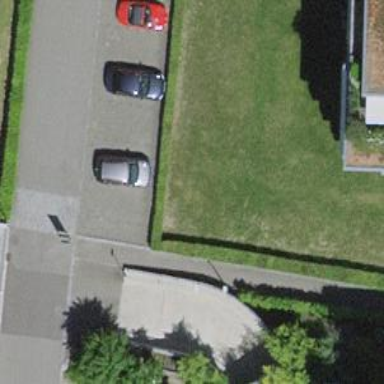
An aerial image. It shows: Paved footway.